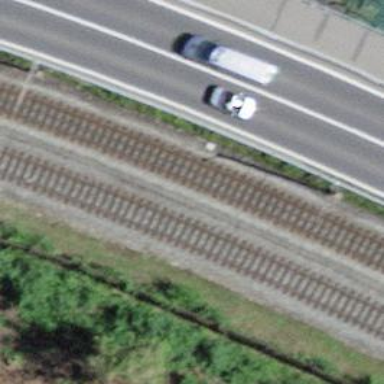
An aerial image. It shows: Single-track railway with electrified contact lines.